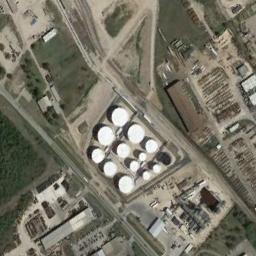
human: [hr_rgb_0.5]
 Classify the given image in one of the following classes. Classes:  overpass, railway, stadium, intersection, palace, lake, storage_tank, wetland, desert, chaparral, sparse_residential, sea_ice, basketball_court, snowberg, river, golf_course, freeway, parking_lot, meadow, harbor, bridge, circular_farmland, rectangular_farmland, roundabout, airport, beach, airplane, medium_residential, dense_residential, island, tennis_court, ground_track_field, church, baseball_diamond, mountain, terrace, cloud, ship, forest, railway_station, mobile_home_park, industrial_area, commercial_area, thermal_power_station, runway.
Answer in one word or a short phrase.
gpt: storage_tank